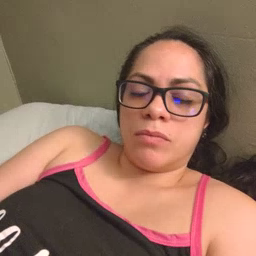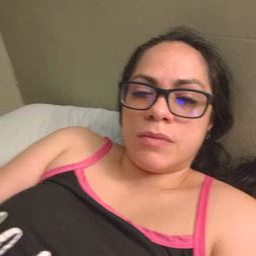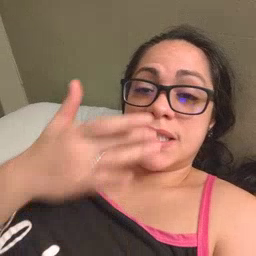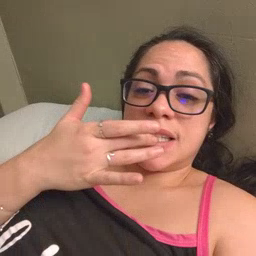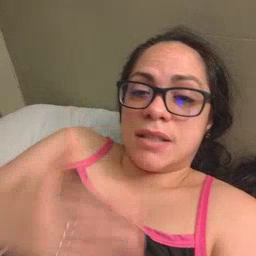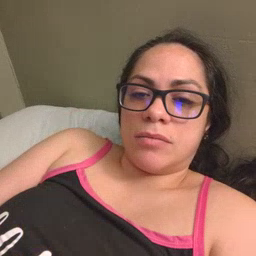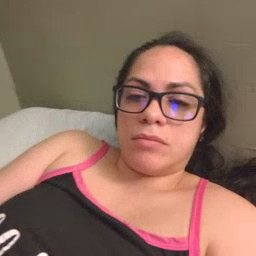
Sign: taste